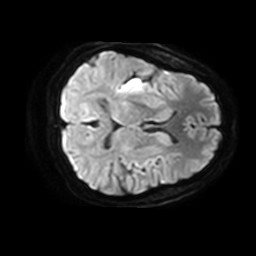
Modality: TRACE
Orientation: axial
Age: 47
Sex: female
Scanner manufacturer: philips
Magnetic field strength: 3 T
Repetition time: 3.763 s
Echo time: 0.06039 s